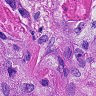
Metastatic tissue present: yes